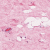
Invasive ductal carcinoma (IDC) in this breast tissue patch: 0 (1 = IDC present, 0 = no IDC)